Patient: sex M, age 64
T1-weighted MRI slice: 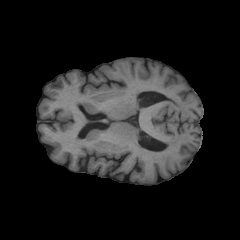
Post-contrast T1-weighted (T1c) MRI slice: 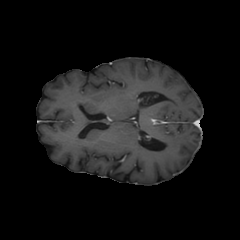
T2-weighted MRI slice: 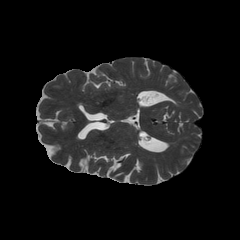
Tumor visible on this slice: no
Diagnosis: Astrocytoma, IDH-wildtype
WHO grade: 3